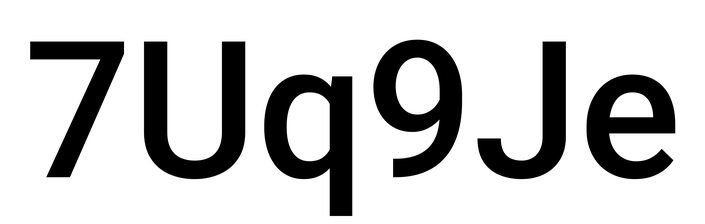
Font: Roboto_Medium